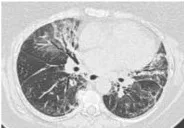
Case 3: Temporal evolution of fibrotic nonspecific interstitial pneumonitis in a 66-year-old female with an overlap of primary Sjogren's syndrome and anti-synthetase syndrome. August 2017.
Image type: radiology (ct)